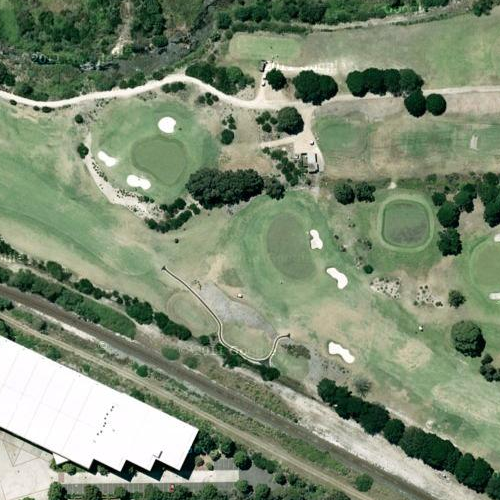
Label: sydney